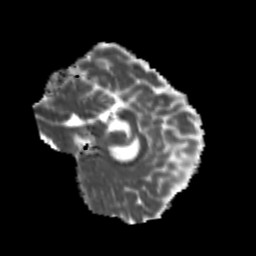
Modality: MD
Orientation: sagittal
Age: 21
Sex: male
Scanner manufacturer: siemens
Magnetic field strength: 3 T
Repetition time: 3.5 s
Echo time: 0.104 s